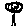
Label: tree